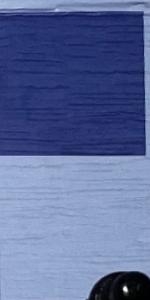
Label: Empty